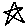
Label: star